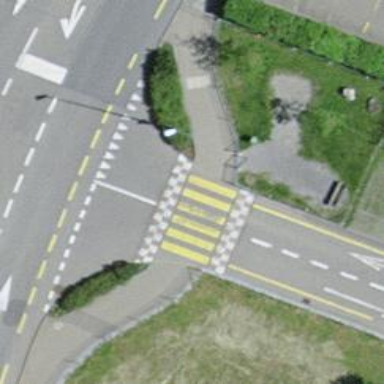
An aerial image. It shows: Uncontrolled zebra crossing with notable zebra markings.